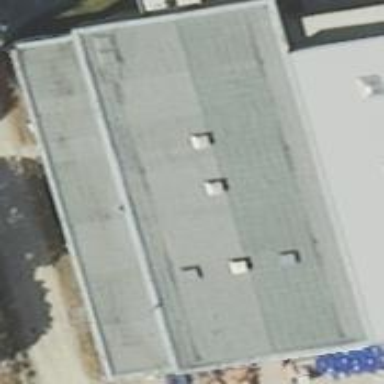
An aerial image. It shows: Industrial building.